Question:
'''
select Id, Name from Color where ParentId=4
UNION
select Id, Name from Color where ParentId=(select Id from Color where ParentId=4)
'''
Above approach is static in this case I have to know all the Ids. I'm looking something dynamic approach since I would have only Color's ParentId value.
As example: For ParentId=4 there are two records; Name Blue and Red their Id is 6 and 10 respectively. Now here, I need to get all the records where Id 6 and 10.
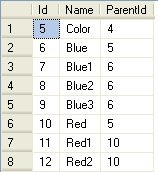
Answer: Try this:
'''
;WITH cte
AS
(
SELECT Id, Name, ParentId
FROM Color
WHERE ParentId = @parentIdValue
UNION ALL
SELECT c2.Id, c2.Name, c2.ParentId
FROM cte c1
INNER JOIN Color c2 ON c2.ParentId = c1.Id
)
SELECT * FROM cte;
'''
## Live Demo